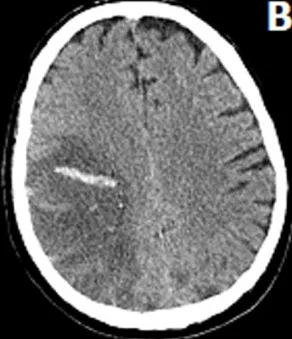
Occipital lobes, erasing of the cortical sulci due to edema in these areas.
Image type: radiology (ct)